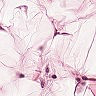
Metastatic tissue present: no